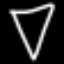
Label: diamond